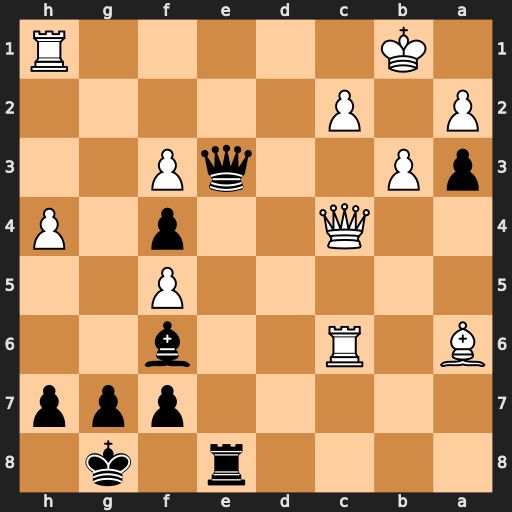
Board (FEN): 4r1k1/5ppp/B1R2b2/5P2/2Q2p1P/pP2qP2/P1P5/1K5R
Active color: b
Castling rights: -
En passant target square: -
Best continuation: Qe1+ Rxe1 Rxe1#